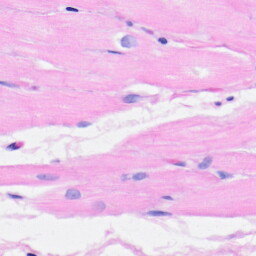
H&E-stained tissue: Heart